Question: This is the 'JSON'

I am saving this 'JSON' in 'shared preference' using this function
'''
public static void persistUser(Context context, User user) {
mUser = user;
SharedPreferences.Editor pref =
context.getSharedPreferences(USER_SHAREDS,
Context.MODE_PRIVATE).edit();
pref.putString(USER_DATA, new Gson().toJson(user, User.class));
pref.apply();
}
'''
Now I want to change value in user_data -> user cover image without change all the other data
help me to solve this in simple way ??
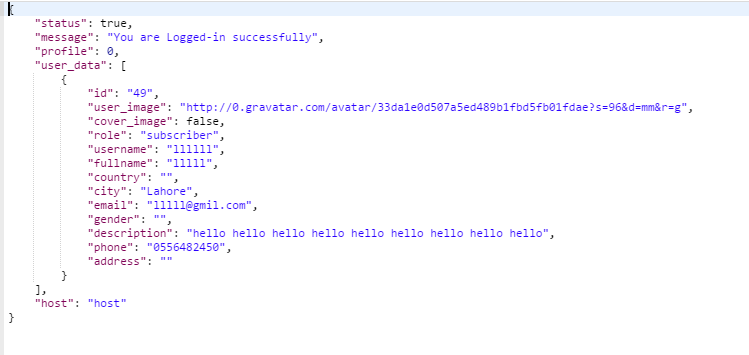
Answer: Simply, you can get user out and save it back after your changes by call function.
'''
//Get user
User user = getPersistUser(context);
//Change
user.setCoverImage(true)
//Save
persistUser(context, user)
'''
Get user function like
'''
public static CoreUser getCoreUserInfo(Context context) {
Gson gson = new Gson();
String json = CacheHelper.read(context, CoreUser.OBJECT_NAME, "");
return gson.fromJson(json, CoreUser.class);
}
'''